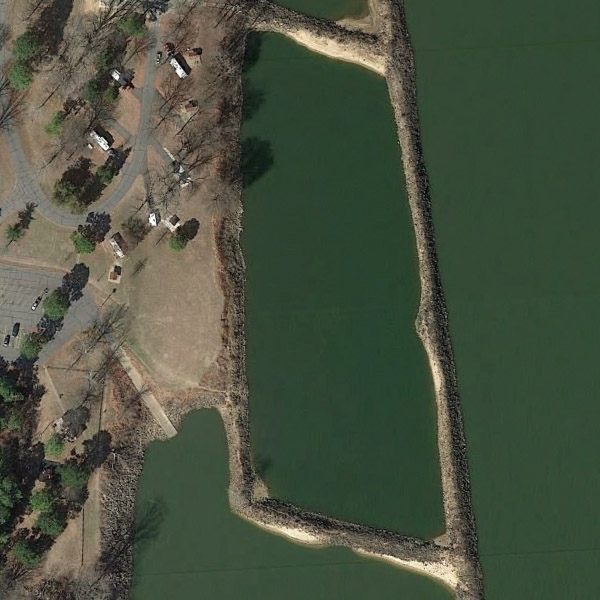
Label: Pond